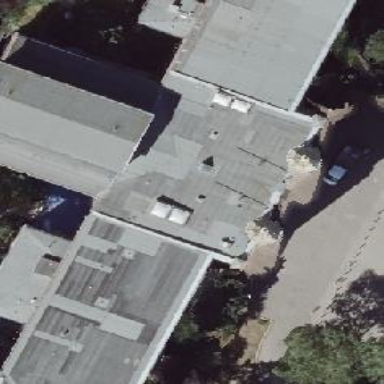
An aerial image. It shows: Cafe.